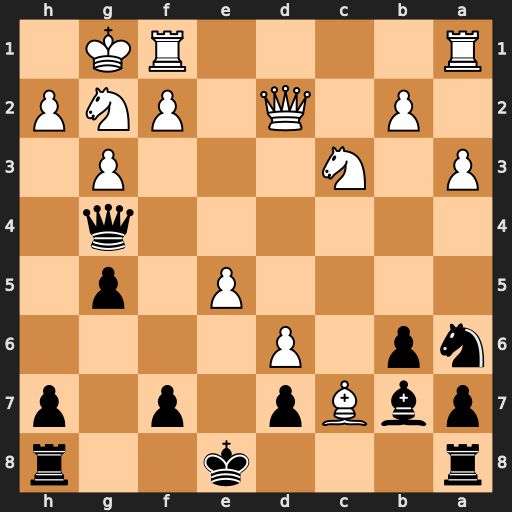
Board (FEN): r3k2r/pbBp1p1p/np1P4/4P1p1/6q1/P1N3P1/1P1Q1PNP/R4RK1
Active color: b
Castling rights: kq
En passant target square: -
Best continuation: Qf3 Qd5 Bxd5 Nxd5 Qxd5